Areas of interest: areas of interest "Educational"
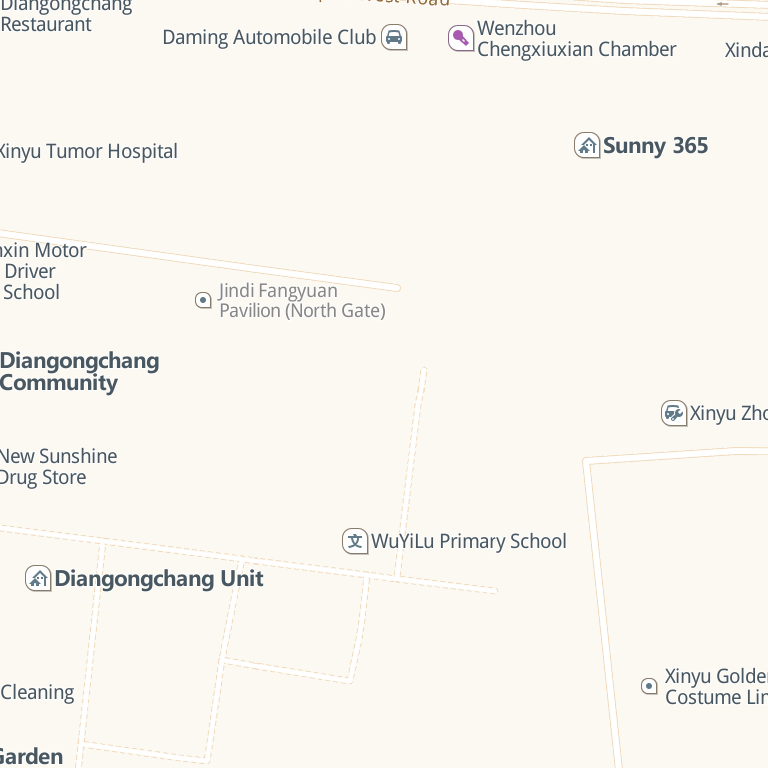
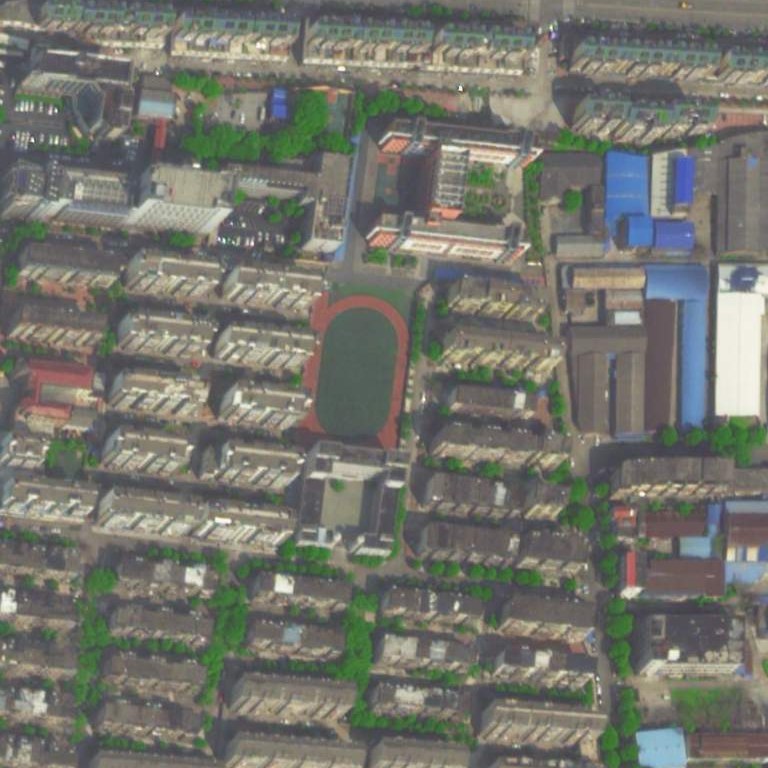